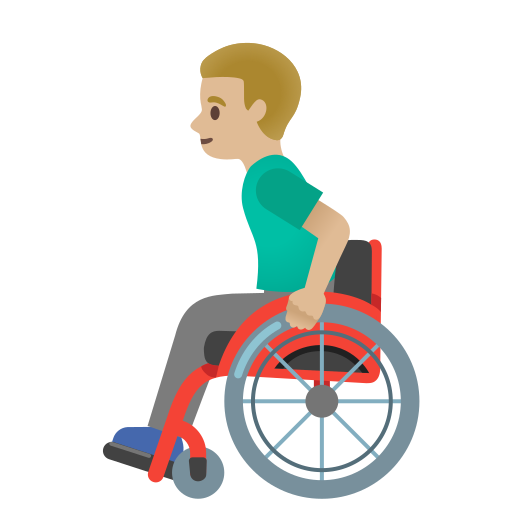
Emoji: 👨🏼‍🦽